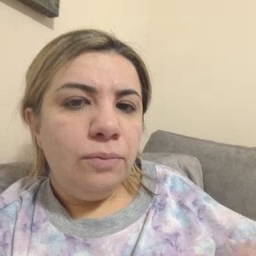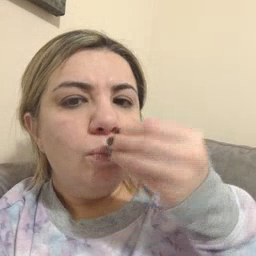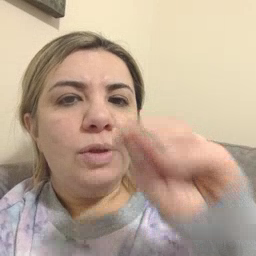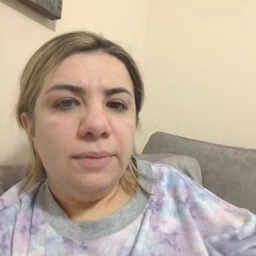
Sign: kiss